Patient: sex M, age 37
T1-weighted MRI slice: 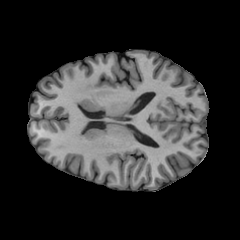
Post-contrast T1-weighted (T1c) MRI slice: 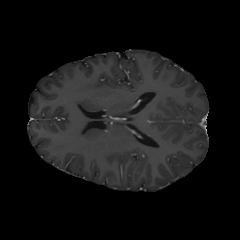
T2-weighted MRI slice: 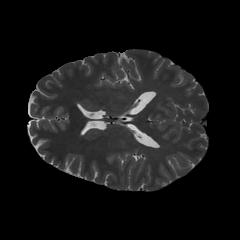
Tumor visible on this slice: no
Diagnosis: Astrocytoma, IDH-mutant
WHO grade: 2